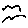
Label: bird